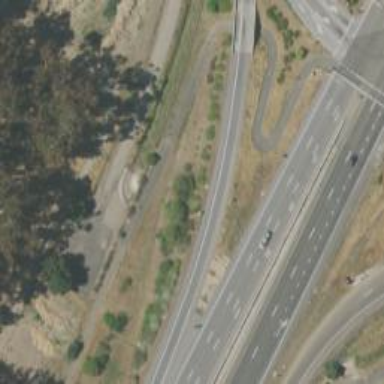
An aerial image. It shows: Cycleway.